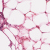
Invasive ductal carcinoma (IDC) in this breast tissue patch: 0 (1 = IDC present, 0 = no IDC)